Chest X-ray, AP view. Patient: 18 years old, sex M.
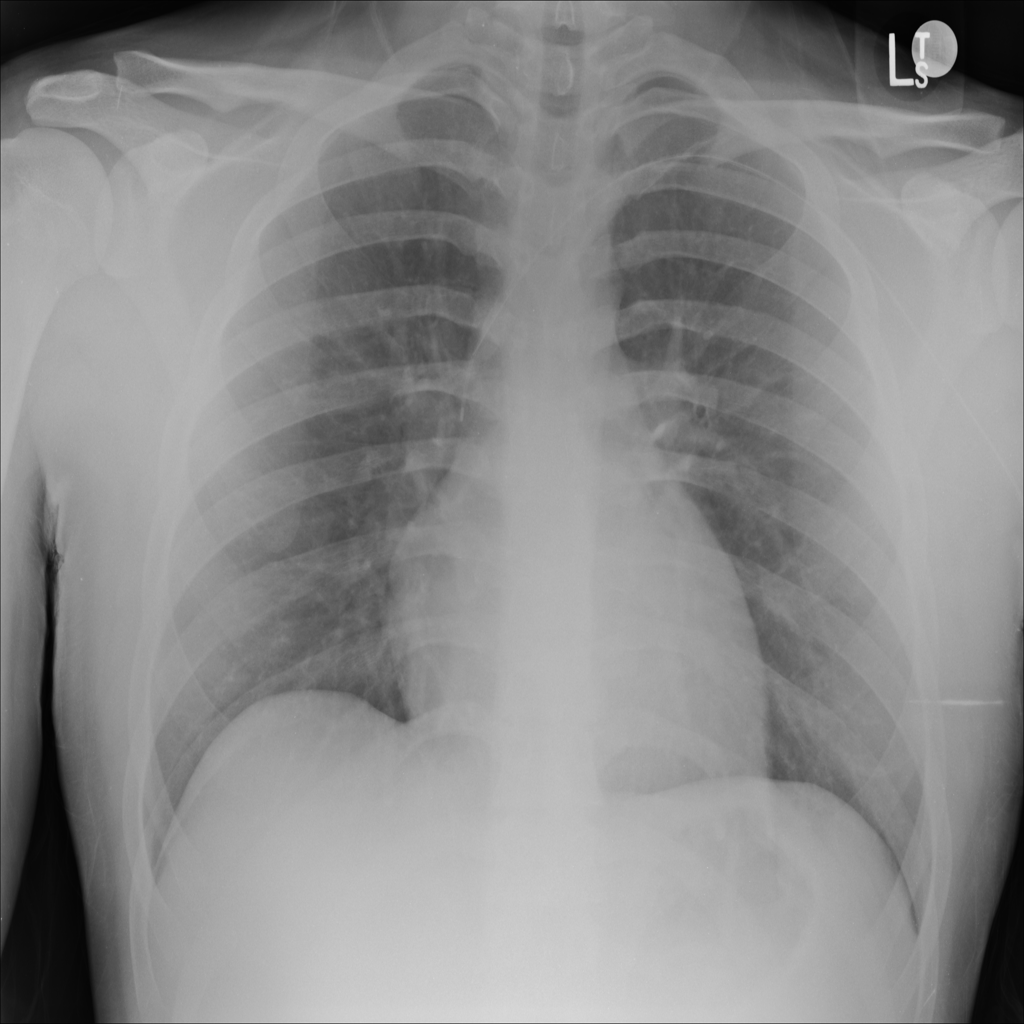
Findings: No Finding